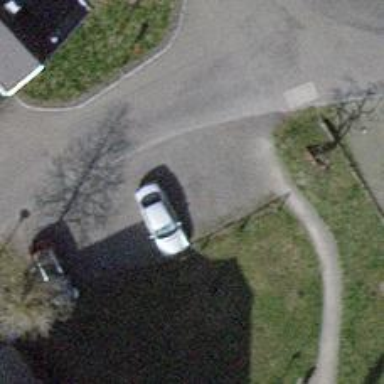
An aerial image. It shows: Car-sharing service available at this location.